Aerial crown-view tile of a tropical tree (Barro Colorado Island, Panama), acquired 20250818:
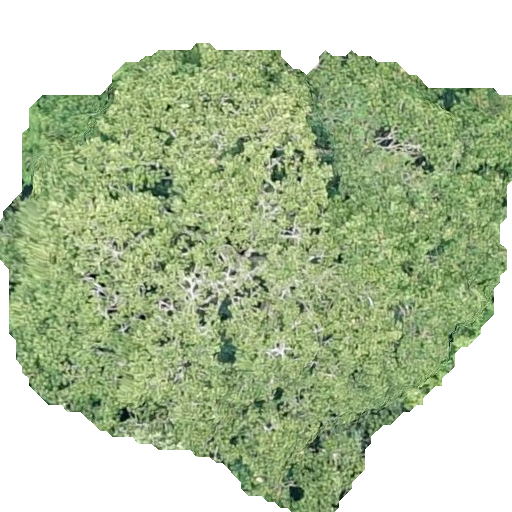
Species: Sterculia apetala
GBIF accepted scientific name: Sterculia apetala
Crown area: 254.66 m²